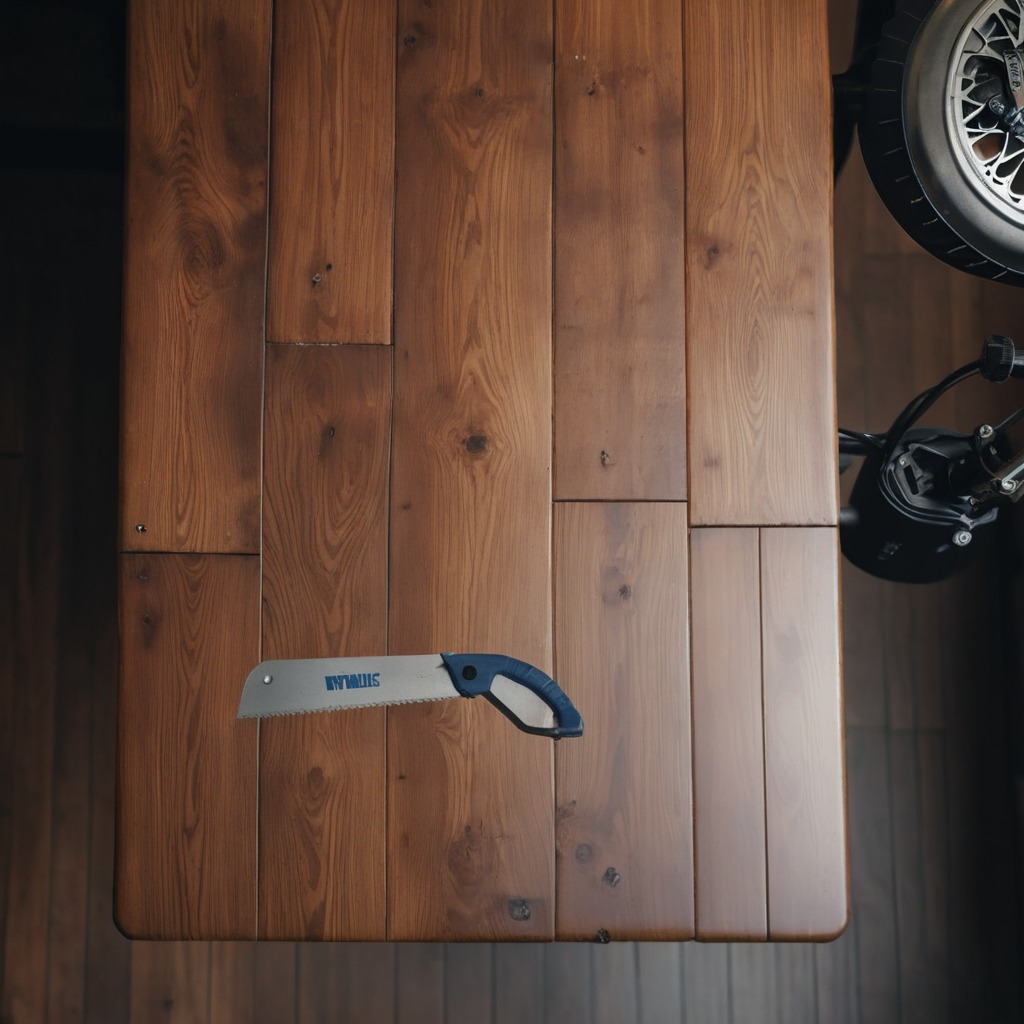
A handheld metal saw is lying on a wooden table in a vintage motorcycle garage.